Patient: sex M, age 61
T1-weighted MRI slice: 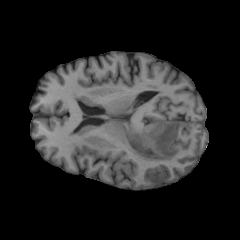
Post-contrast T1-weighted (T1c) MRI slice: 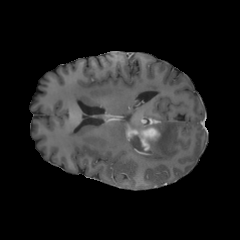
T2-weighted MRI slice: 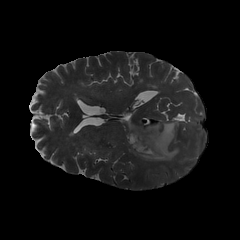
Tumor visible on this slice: yes
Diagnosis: Glioblastoma, IDH-wildtype
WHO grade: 4